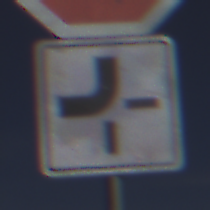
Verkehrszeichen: VerlaufVorfahrtsstrasse2
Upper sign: Stop
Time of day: Midday
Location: Outdoor (Nature)
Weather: Clear
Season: NotSpecified
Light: Natural